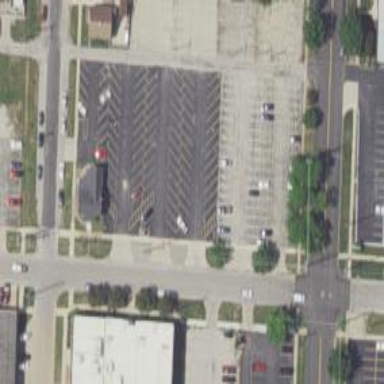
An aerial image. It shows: Parking area with surface.